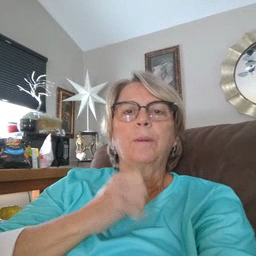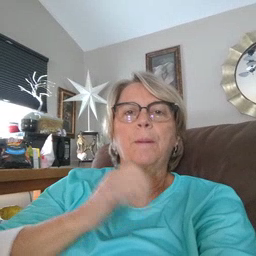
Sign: underwear